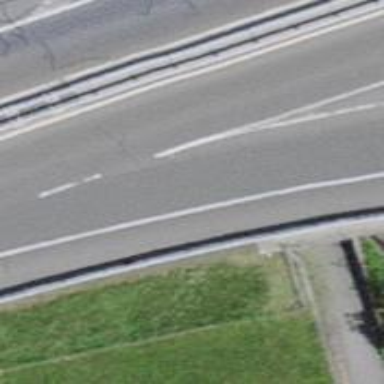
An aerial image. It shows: Motorway link.